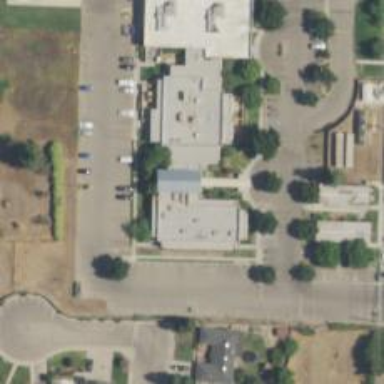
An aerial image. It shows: Healthcare clinic is depicted in the image.